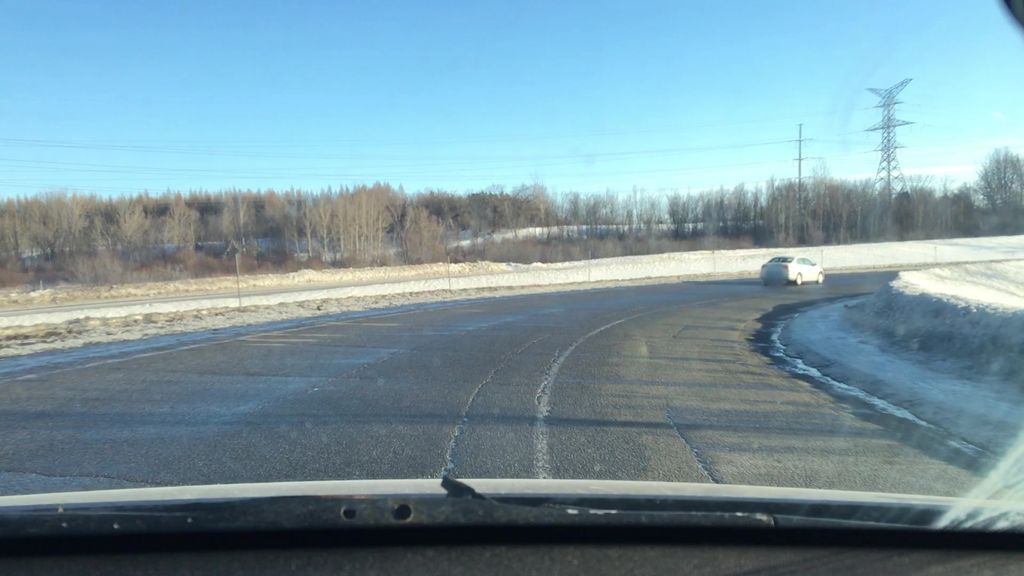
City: ottawa-gatineau